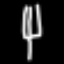
Label: fork